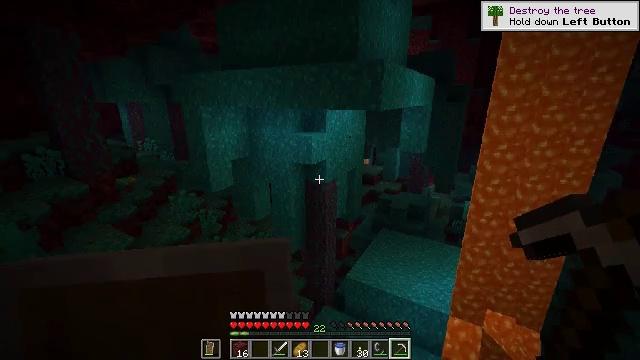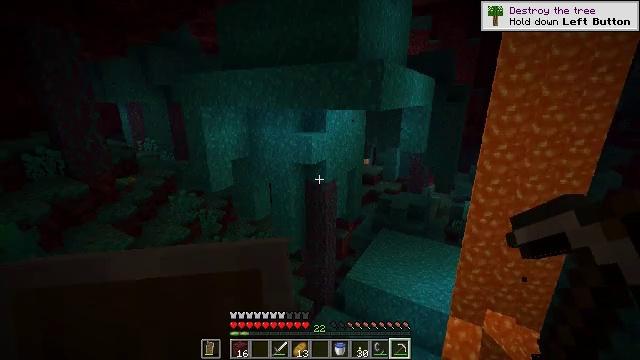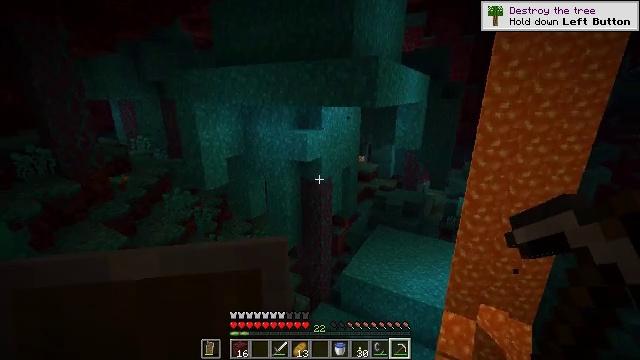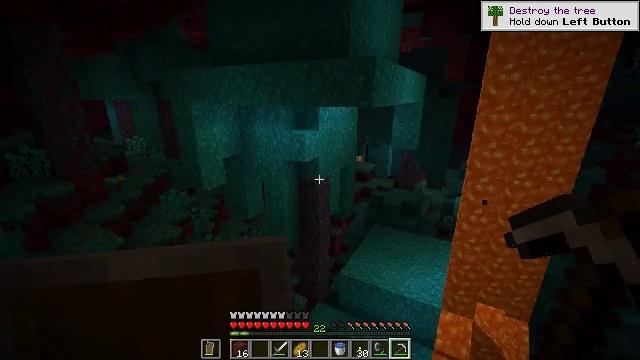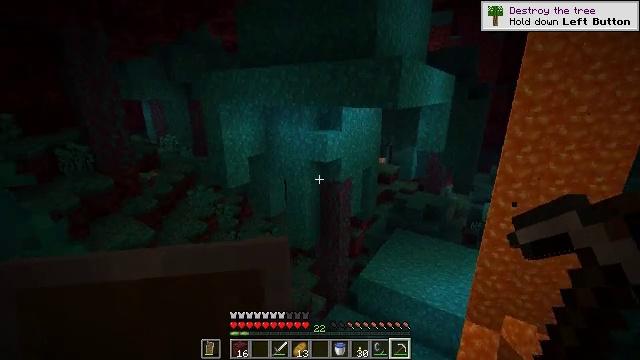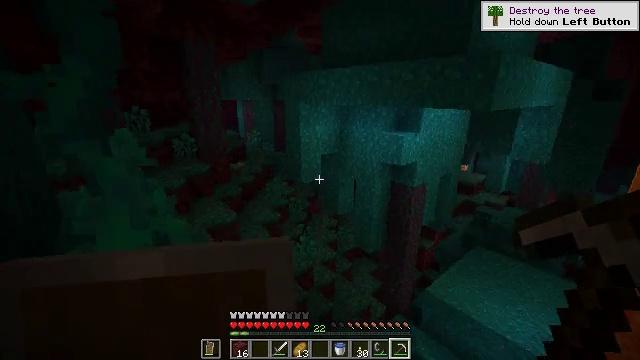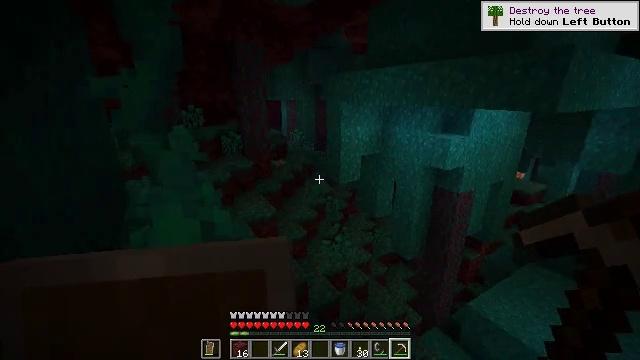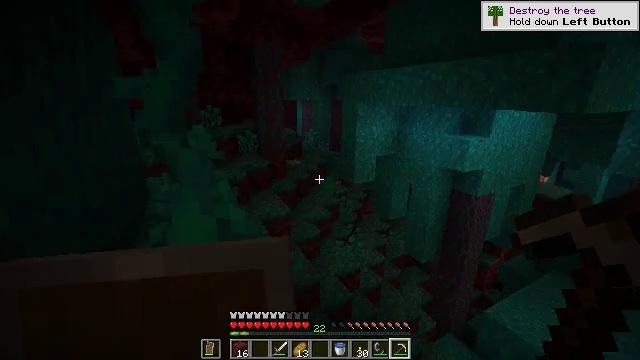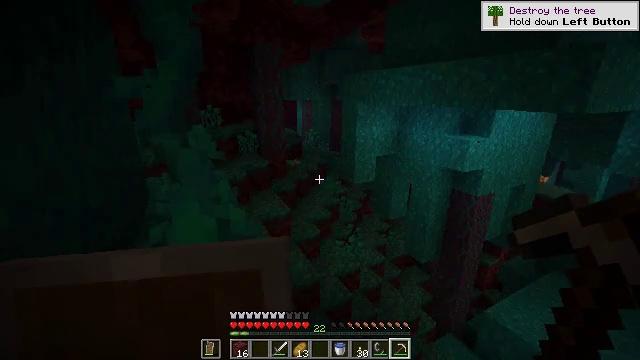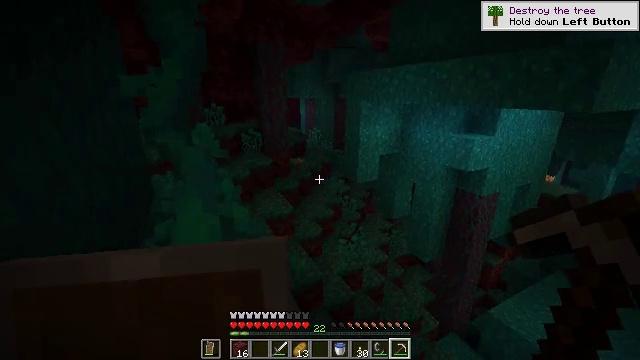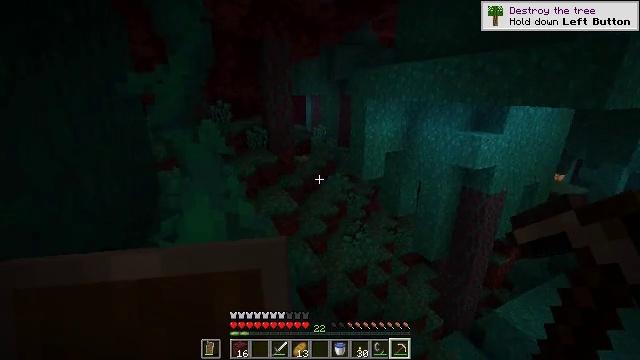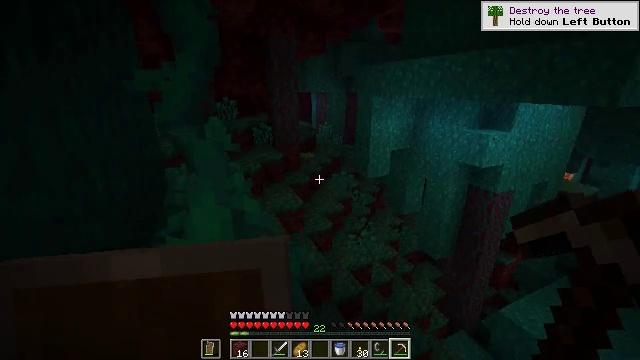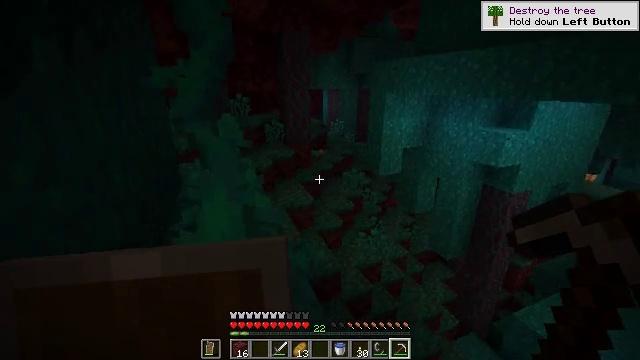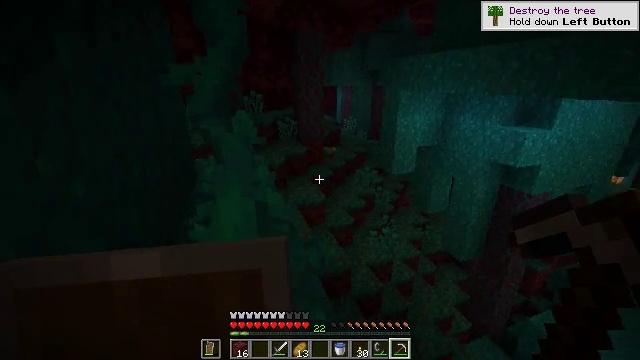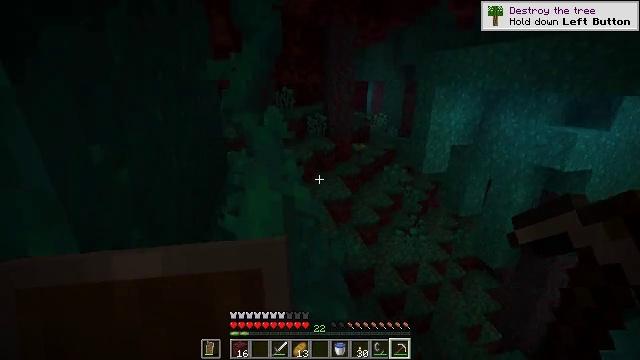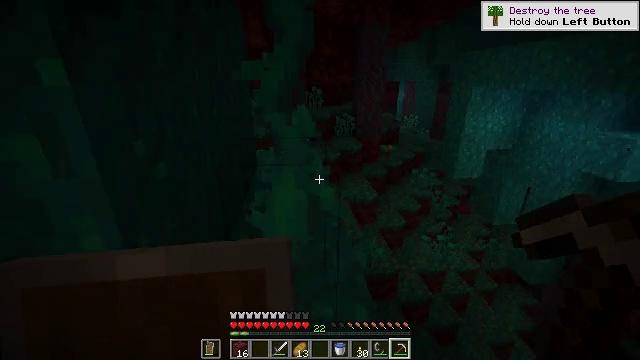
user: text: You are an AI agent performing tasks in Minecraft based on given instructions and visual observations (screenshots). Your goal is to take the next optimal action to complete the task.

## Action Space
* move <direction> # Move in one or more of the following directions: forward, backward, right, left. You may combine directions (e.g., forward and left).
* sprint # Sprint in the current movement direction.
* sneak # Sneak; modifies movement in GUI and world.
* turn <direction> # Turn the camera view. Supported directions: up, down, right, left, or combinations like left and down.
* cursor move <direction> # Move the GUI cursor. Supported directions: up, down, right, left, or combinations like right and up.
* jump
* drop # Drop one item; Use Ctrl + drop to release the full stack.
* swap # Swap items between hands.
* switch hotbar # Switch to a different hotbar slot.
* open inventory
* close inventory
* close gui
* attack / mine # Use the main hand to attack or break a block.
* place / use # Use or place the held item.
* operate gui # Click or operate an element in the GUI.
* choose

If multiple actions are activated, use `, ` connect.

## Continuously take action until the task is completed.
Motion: motion action
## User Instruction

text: Use a pickaxe to mine the warped nylium.
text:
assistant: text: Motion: sneak
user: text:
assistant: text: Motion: sneak, turn right
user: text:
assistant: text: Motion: sneak
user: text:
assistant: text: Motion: sneak, turn left
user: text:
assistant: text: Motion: sneak, turn left
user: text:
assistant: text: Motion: sneak, turn left
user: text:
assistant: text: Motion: sneak, turn left
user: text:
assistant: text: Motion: sneak
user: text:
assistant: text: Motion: sneak
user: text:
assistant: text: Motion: sneak, turn left
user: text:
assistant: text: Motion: sneak, turn left
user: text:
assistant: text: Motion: sneak, turn left
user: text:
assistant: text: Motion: sneak, turn left
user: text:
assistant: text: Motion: sneak, turn left
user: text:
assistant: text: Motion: move forward, sneak, turn left
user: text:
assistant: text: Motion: move forward, sneak, turn left
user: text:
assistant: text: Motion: move forward, sneak
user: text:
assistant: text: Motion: move forward, sneak
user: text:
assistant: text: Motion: move forward, sneak, turn left
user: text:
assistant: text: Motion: move forward, sneak, turn left
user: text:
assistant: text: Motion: move forward, sneak, turn left
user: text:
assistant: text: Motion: move forward, sneak
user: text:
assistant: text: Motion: move forward, sneak
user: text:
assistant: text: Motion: move forward
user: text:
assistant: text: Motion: move forward
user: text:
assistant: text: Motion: move forward
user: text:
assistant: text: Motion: move forward
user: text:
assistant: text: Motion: move forward
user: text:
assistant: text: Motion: move forward
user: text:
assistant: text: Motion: move forward